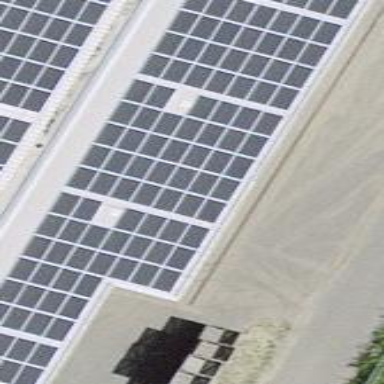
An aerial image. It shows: Solar power generator utilizing photovoltaic technology with solar photovoltaic panels.